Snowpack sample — Buffalo Mountain, Silverthorne, Colorado, USA (2/22/26, 2:02 PM MST)
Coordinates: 39.622, -106.113
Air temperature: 33 °F
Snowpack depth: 63 cm
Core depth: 10 cm
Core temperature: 30.2 °F
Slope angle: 11°, slope face: 116°
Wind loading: low
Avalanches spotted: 0
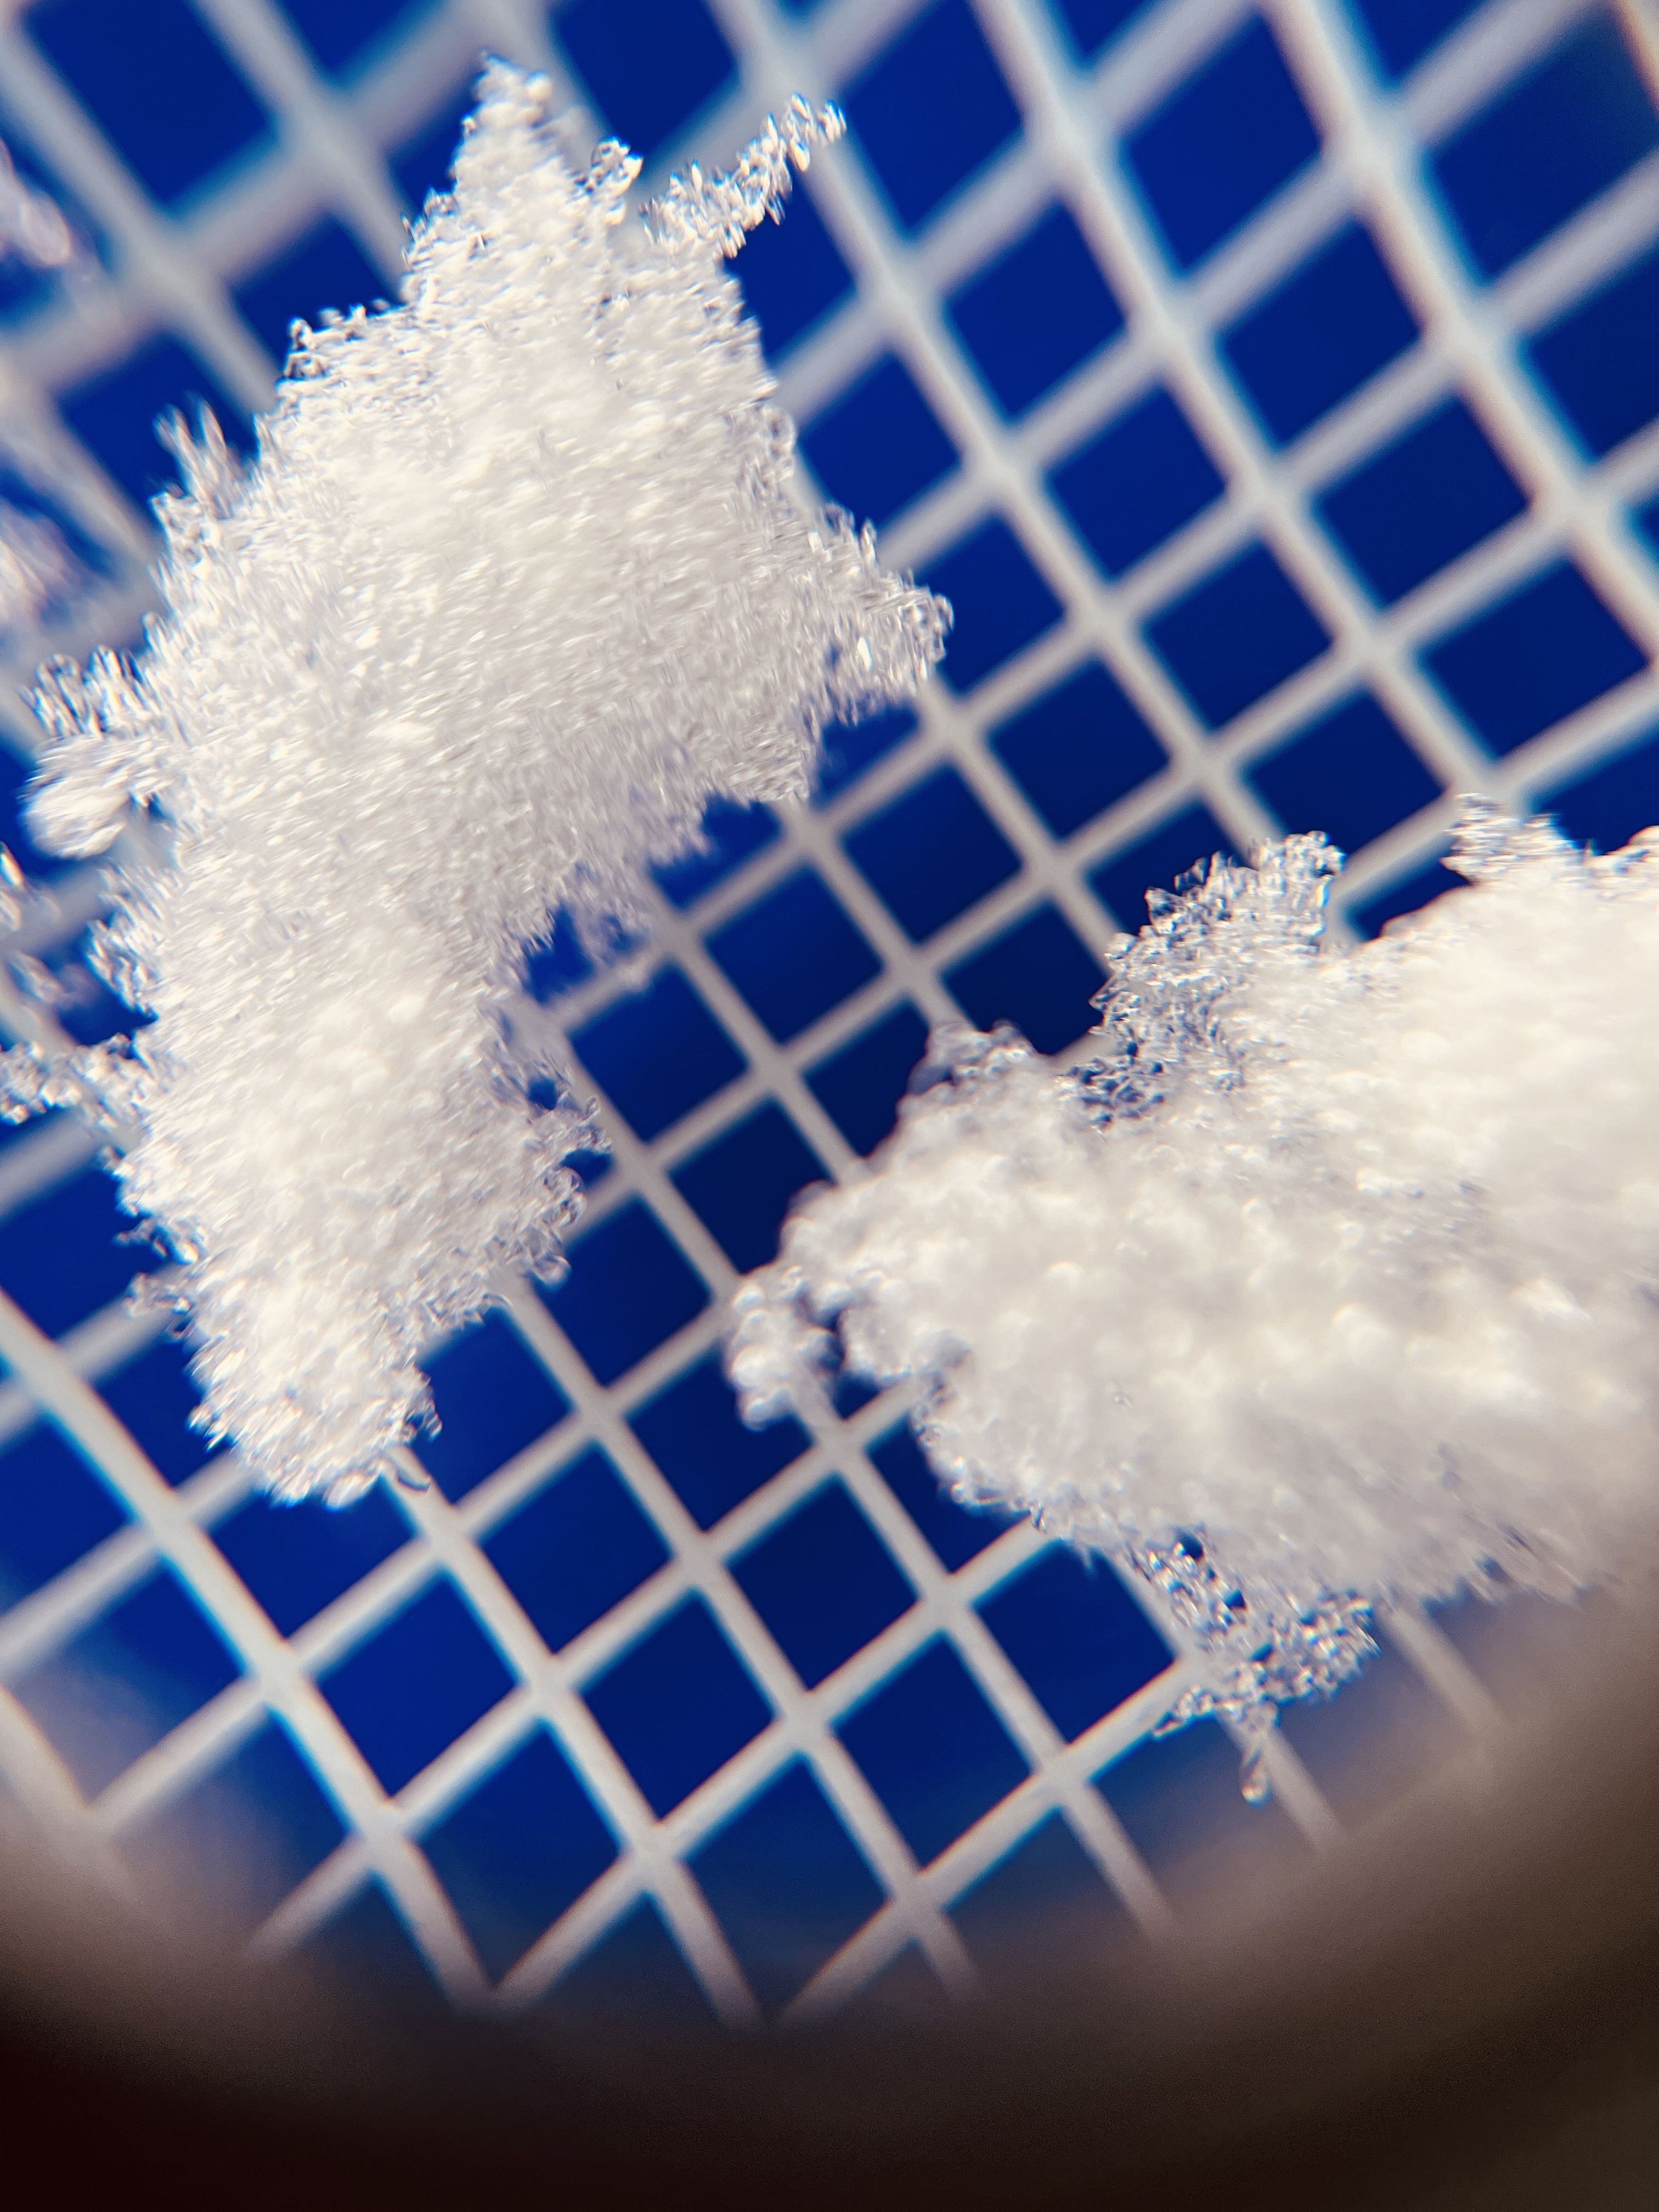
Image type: magnified_profile
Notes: In a firebreak similar to site 1, minimal wind loading with no spotted avalanches (not many faces in view though)